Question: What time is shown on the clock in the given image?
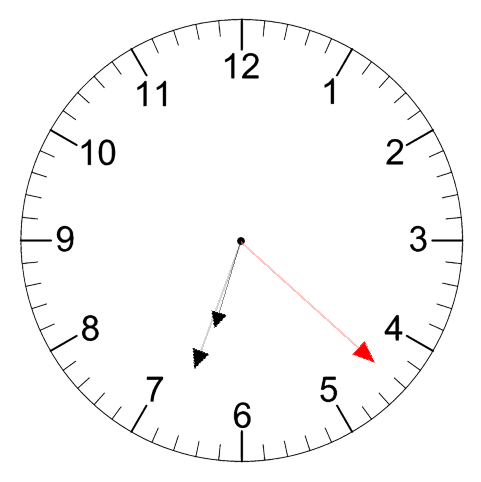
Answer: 06:33:22